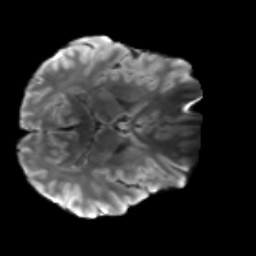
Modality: T2w
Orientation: axial
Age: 23
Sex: male
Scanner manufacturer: siemens
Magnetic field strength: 3 T
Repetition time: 3.5 s
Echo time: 0.086 s